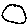
Label: moon